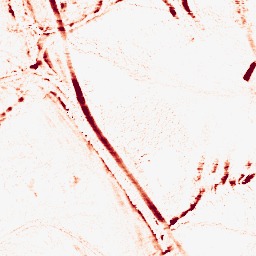
Category: morphological
Decomposition family: morphological_ellipse
Decomposition parameters: operation: opening
width: 5
height: 10
Upsampling method: quadratic
Upsampling parameters: scale: 2
Upsampling scale: 2